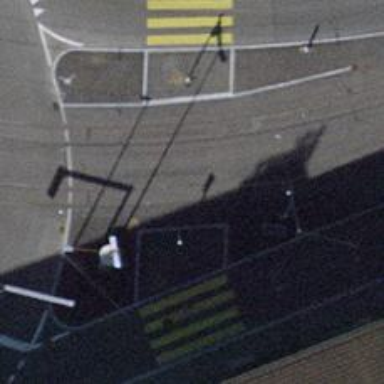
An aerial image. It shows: Tram crossing on the railway.